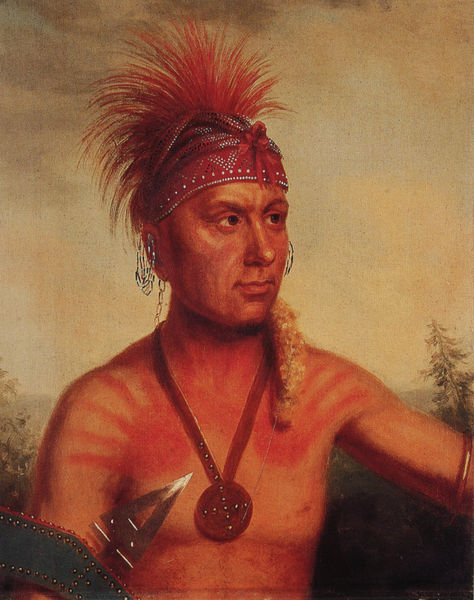
Titel: Keokuk, Sac (Watchful Fox)
Künstler: Charles Bird King
Standort: Kopenhagen
Institution: Nationalmuseum Dänemark
Schlagwörter: baum, blätter, feder, gemälde, hand, haut, himmel, kopf, kämpfer, körper, laub, mann, nackt, schatten, weiß, wolken, bäume, grün, landschaft, ocker, ausschnitt, braun, brust, frau, frisur, hintergrund, hut, licht, mund, männer, ohrring, orange, profil, schmuck, schwarz, blick, blüten, gürtel, rot, beige, haube, schleife, arme, augen, band, federn, gesicht, haarschmuck, inkarnat, kleidung, mensch, pelz, spitze, stirnband, bildnis, hals, hände, portrait, porträt, öl, natur, zweige, haare, pose, realismus, ohrringe, blatt, bruststück, lippen, perle, perlen, schminke, schulter, wald, genre, kreis, rund, federbusch, fell, kopfbedeckung, lächeln, wangen, düster, studie, kette, farbe, amerika, krieg, lanze, ernst, glanz, pupillen, metall, bauch, dreiviertelansicht, brustwarze, nieten, oberkörper, ring, halskette, abbild, bemalt, foto, photographie, lachen, schild, stolz, medaillon, waffen, ketten, waffe, helm, nadelbaum, tanne, tracht, armreif, seitenblick, körperschatten, halbprofil, amulett, halbporträt, leder, krieger, speer, usa, federschmuck, ohrschmuck, bänder, bemalung, kopfschmuck, stahl, pfeil, sieger, reifen, ritual, kolonialismus, irokese, rottöne, häuptling, mexiko, nackter oberkörper, kolonial, indianer, ureinwohner, sper, sperr, speerspitze, kopfband, kultur, henna, tattoo, indigen, südamerika, pfeilspitze, indio, amerikanisch, mnn, nordamerika, tatoo, narben, tätowierung, bemahlung, einheimischer, körperbemalung, ohrrin, indigener, amulet, eingeborener, armring, eingebohrener, indigene, kriegsbemalung, rothaut, talisman, apache, fuchsschwanz, grün nackt, haarschmusck, handabdruck, idianer, koopftuch, rituual, roter federschmuck, ohrringen, amullet, feserschmuck, männerporträt körperbemalung